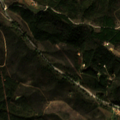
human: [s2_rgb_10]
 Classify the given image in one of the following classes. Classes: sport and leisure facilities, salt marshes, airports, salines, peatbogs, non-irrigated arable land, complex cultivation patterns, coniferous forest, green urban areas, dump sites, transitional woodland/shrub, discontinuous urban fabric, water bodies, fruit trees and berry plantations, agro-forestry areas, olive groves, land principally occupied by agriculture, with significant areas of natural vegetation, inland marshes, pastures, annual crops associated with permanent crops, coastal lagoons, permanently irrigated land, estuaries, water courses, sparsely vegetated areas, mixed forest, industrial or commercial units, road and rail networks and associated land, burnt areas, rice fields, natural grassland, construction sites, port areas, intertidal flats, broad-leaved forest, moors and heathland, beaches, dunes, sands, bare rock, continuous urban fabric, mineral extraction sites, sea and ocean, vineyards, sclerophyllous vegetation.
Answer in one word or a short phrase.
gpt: land principally occupied by agriculture, with significant areas of natural vegetation, coniferous forest, sclerophyllous vegetation, transitional woodland/shrub